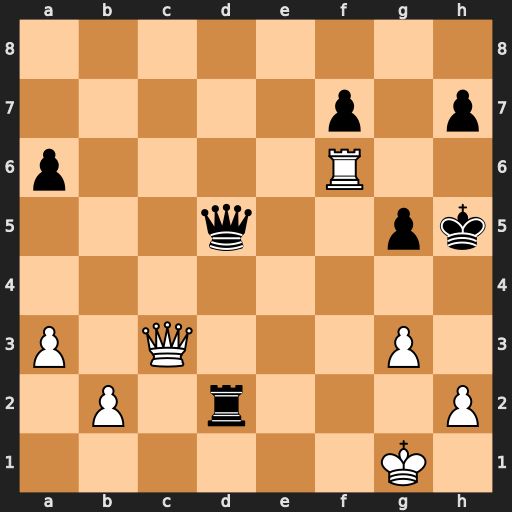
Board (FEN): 8/5p1p/p4R2/3q2pk/8/P1Q3P1/1P1r3P/6K1
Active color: w
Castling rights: -
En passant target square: -
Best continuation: g4+ Kxg4 Qg3+ Kh5 Qh3#